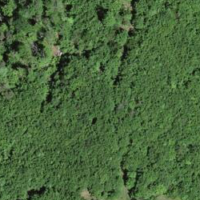
EUNIS habitat code: 24
Species observed at this site:
Cardamine heptaphylla